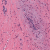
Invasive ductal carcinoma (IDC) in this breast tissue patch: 1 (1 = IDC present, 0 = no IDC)